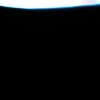
Label: space